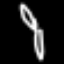
Label: fork